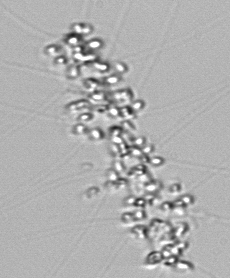
Label: Chaetoceros_didymus_TAG_external_flagellate